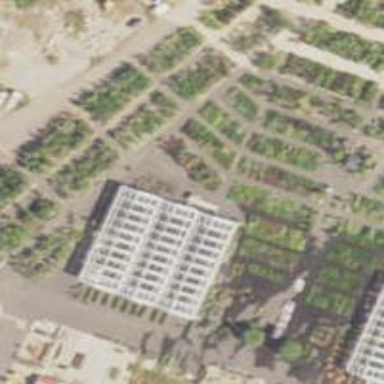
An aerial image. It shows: Greenhouse.